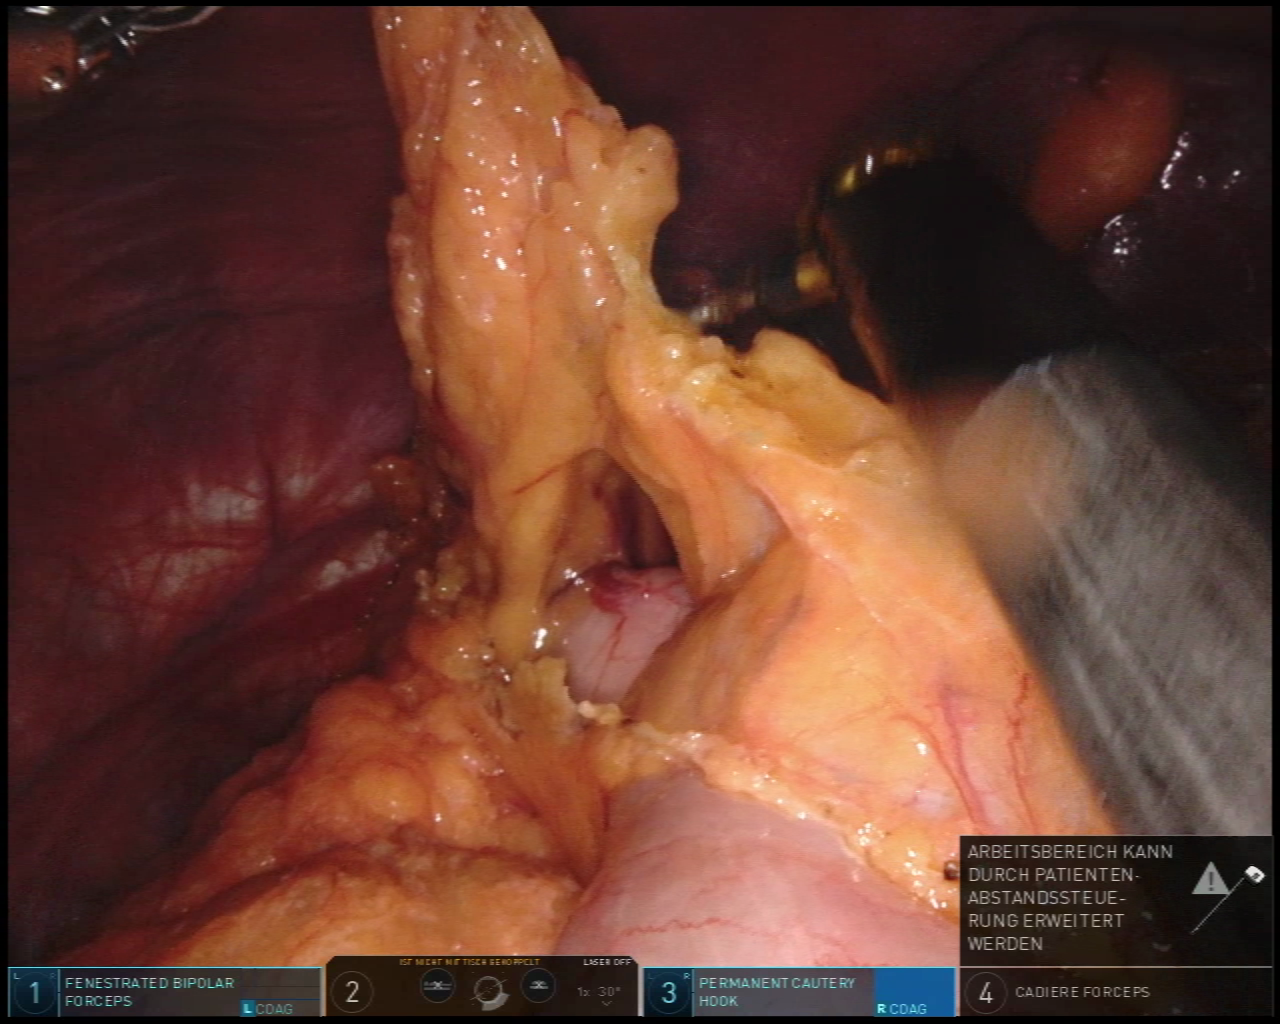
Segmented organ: stomach
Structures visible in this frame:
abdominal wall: yes
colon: no
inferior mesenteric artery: no
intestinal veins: no
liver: no
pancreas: no
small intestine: no
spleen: yes
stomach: yes
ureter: no
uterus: no
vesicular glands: no